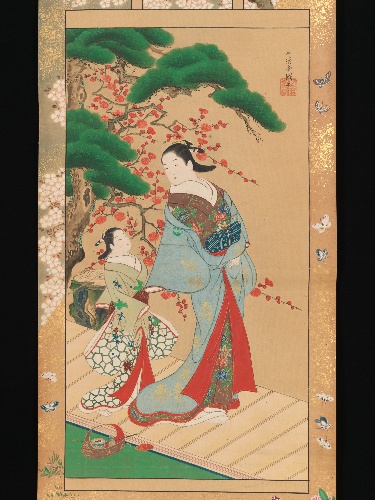
Artist: Kakondō
Artist bio: Japanese, active 1716–36
Date: early 18th century
Object type: Hanging scroll
Classification: Paintings
Medium: Hanging scroll; ink, color and gold on paper
Culture: Japan
Period: Edo period (1615–1868)
Dimensions: Image: 31 1/8 × 15 13/16 in. (79 × 40.2 cm)
Overall with mounting: 51 3/16 × 19 5/16 in. (130 × 49 cm)
Overall with knobs: 51 3/16 × 21 1/4 in. (130 × 54 cm)
Department: Asian Art
Credit line: Mary Griggs Burke Collection, Gift of the Mary and Jackson Burke Foundation, 2015
Accession year: 2015
Repository: Metropolitan Museum of Art, New York, NY
Tags: Women